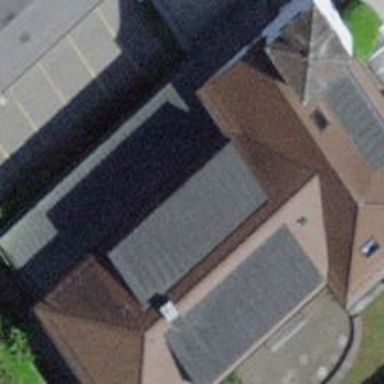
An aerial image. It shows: Church which is place of worship.